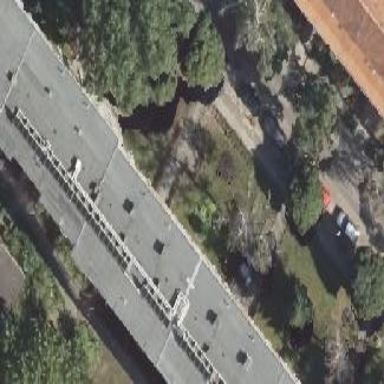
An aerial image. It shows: Apartment building with flat roof.